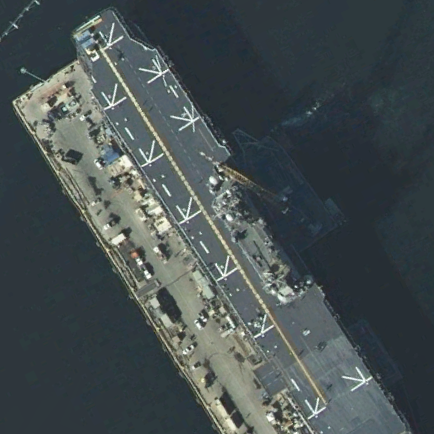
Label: assault